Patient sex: M
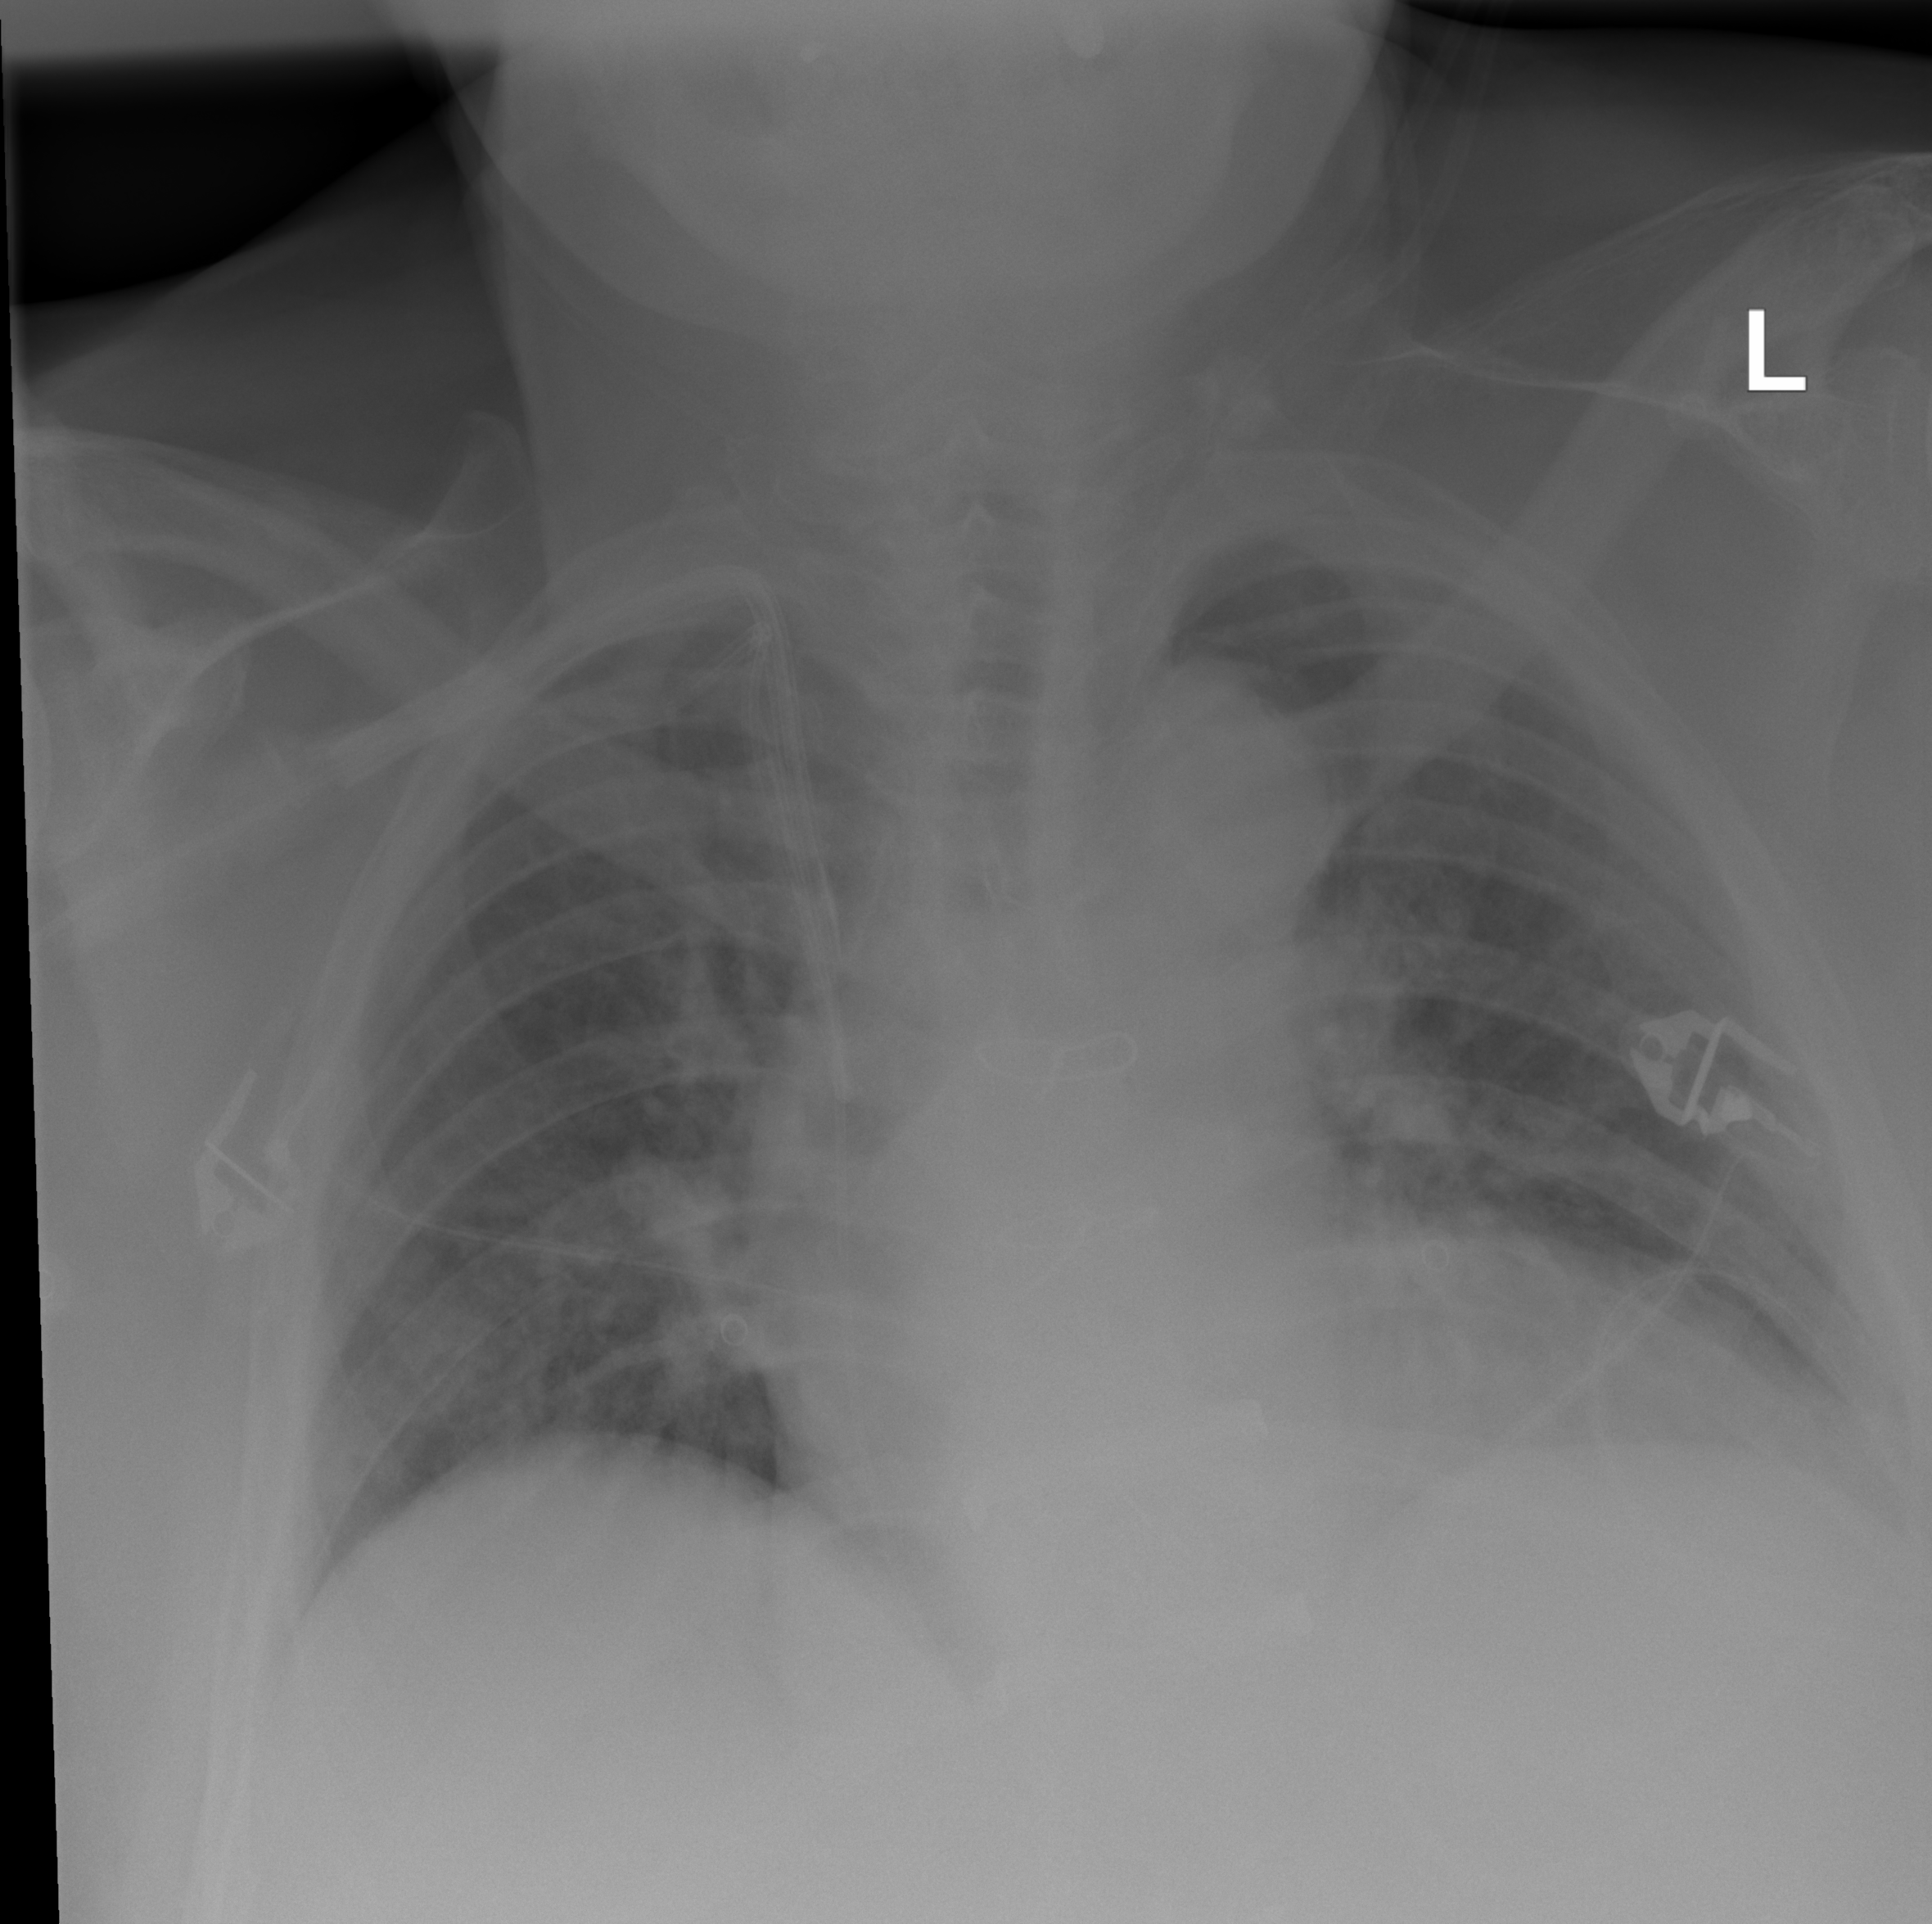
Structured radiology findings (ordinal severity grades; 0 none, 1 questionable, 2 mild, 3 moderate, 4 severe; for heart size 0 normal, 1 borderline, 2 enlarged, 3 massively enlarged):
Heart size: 0
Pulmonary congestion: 0
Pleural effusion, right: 0
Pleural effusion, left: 0
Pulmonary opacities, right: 0
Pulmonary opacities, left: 0
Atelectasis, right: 1
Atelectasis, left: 1